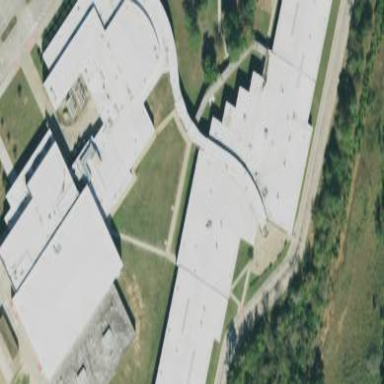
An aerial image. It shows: School building.